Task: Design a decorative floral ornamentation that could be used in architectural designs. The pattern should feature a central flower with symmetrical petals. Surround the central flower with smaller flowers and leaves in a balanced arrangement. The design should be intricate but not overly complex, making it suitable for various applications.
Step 1663:
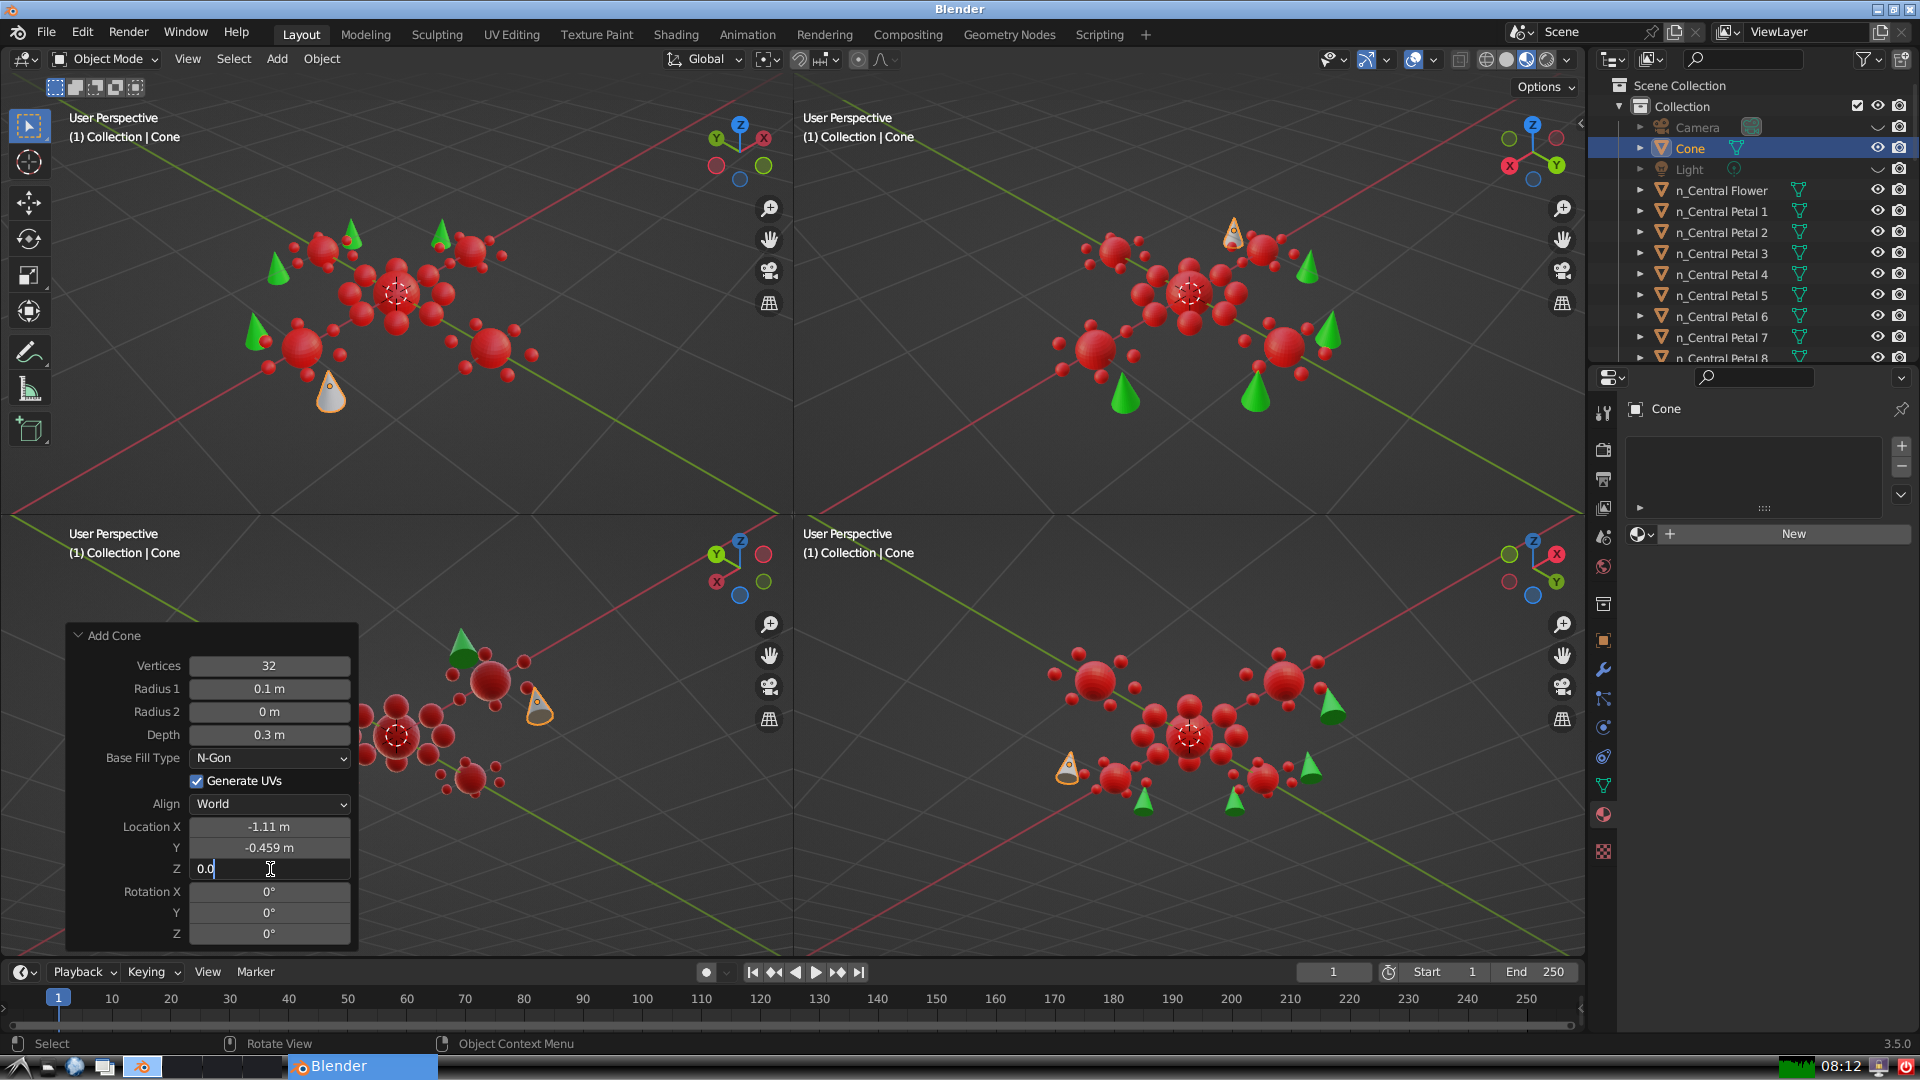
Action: {"key_press": ['Return']}